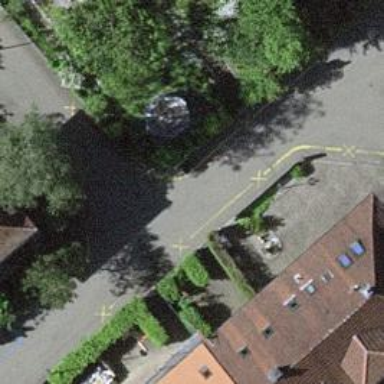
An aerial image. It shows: Residential road with asphalt surface.